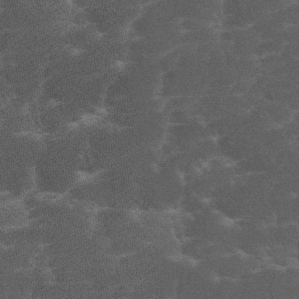
Label: non_frost